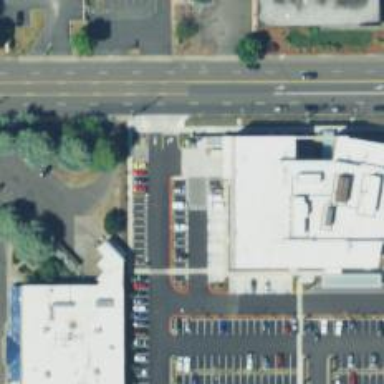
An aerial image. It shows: Parking space.